Question: i have two arrays representing averages:
'''
val1 = [1.1974298934176164, 1.197608384421945, 1.1977147934109091, 1.1979125278671037, 1.1981475340039716, 1.1983540749861616, 1.1988396173314164, 1.1994043067627347, 1.1999790418677156, 1.2007222804957223, 1.2012619384358896, 1.2016847229621008, 1.2020040000740846, 1.2023233878281563, 1.2025751764174386]
val2 = [1.1970508333333332, 1.197240833333333, 1.1974208333333332, 1.1976458333333333, 1.1978491666666666, 1.1980808333333333, 1.1984641666666667, 1.1989441666666667, 1.19948, 1.20015, 1.2006533333333334, 1.2011866666666666, 1.2015658333333332, 1.2020233333333332, 1.2024949999999999]
'''
I am drawing them like this:
'''
import matplotlib.pyplot as plt
plt.plot(sma12, color="darkred", linewidth=1, alpha=0.5)
plt.plot(ema12, color="darkred", linewidth=1, alpha=0.5)
plt.axis('off')
plt.autoscale()
'''
This is the result:

What's the easiest way to fill the space between these two averages so that you get something like a ribbon? I was trying to use plt.fill_between() (<URL> but i don't have x coordinates.
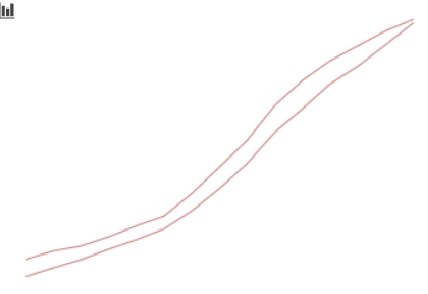
Answer: 'fill_between(x,y1,y2)', so I specified a list of each. This is what you're looking for.
'''
import matplotlib.pyplot as plt
import numpy as np
val1 = [1.1974298934176164, 1.197608384421945, 1.1977147934109091, 1.1979125278671037, 1.1981475340039716, 1.1983540749861616, 1.1988396173314164, 1.1994043067627347, 1.1999790418677156, 1.2007222804957223, 1.2012619384358896, 1.2016847229621008, 1.2020040000740846, 1.2023233878281563, 1.2025751764174386]
val2 = [1.1970508333333332, 1.197240833333333, 1.1974208333333332, 1.1976458333333333, 1.1978491666666666, 1.1980808333333333, 1.1984641666666667, 1.1989441666666667, 1.19948, 1.20015, 1.2006533333333334, 1.2011866666666666, 1.2015658333333332, 1.2020233333333332, 1.2024949999999999]
plt.fill_between(np.arange(len(val1)), val1, val2, interpolate=False)
plt.axis('off')
plt.autoscale()
plt.show()
'''
<URL>